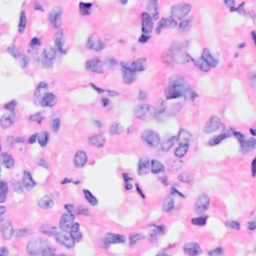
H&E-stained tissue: Breast